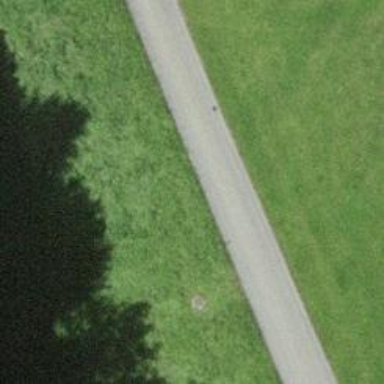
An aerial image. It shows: Unclassified road with asphalt surface and no sidewalk.